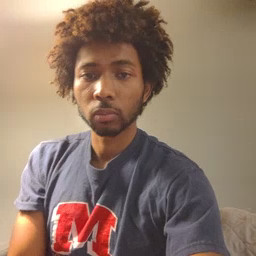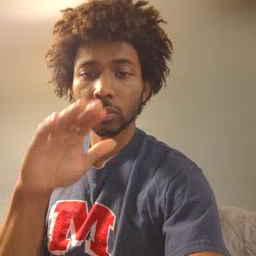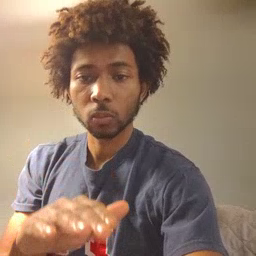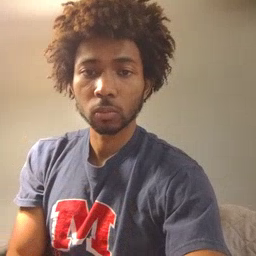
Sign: on